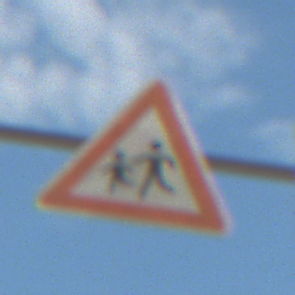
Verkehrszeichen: KinderRechts
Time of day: MorningAfternoon
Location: Outdoor (Nature)
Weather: PartlyCloudy
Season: NotSpecified
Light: Natural